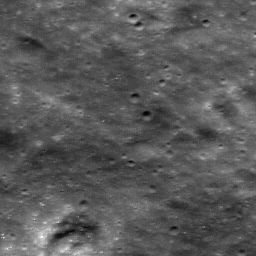
Host type: background_regolith
Lunar coordinates: latitude nan, longitude nan